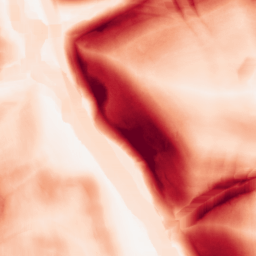
Category: morphological
Decomposition family: morphological_square
Decomposition parameters: operation: gradient
size: 15
Upsampling method: bicubic_3x
Upsampling parameters: scale: 3
Upsampling scale: 3